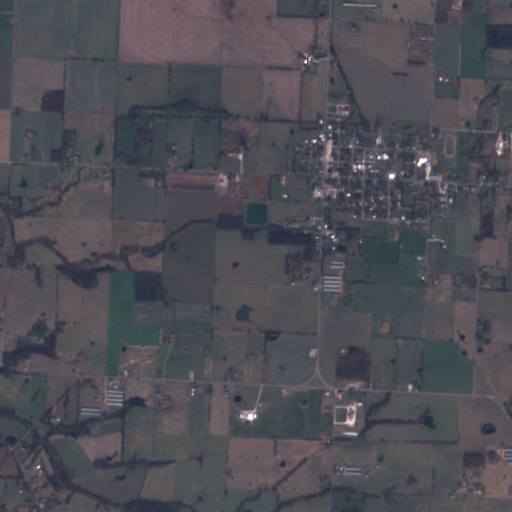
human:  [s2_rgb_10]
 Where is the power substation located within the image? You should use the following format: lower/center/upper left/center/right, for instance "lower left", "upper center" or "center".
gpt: The power substation is located in the lower center of the image.
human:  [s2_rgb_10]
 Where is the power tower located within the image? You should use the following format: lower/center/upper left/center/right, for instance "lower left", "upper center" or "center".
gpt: The power tower is located in the lower center of the image.
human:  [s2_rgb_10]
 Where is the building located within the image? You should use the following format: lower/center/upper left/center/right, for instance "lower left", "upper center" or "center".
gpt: The building is located in the lower center of the image.
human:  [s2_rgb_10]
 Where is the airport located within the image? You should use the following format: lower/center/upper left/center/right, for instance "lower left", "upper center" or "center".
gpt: There is no airport in the image.